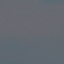
Land use / land cover class: SeaLake